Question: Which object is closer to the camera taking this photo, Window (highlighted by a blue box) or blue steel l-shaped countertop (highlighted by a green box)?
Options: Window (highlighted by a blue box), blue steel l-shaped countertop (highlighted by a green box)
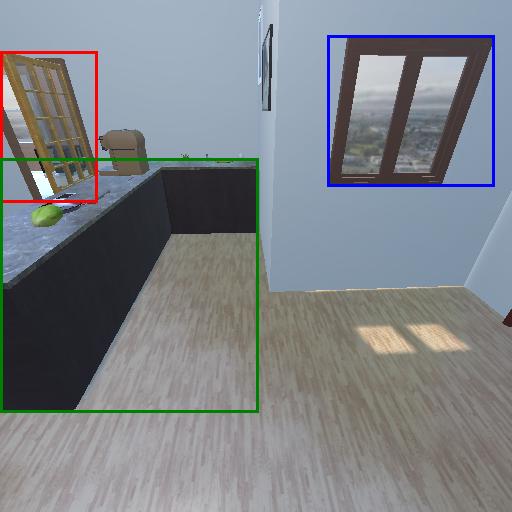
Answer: Window (highlighted by a blue box)